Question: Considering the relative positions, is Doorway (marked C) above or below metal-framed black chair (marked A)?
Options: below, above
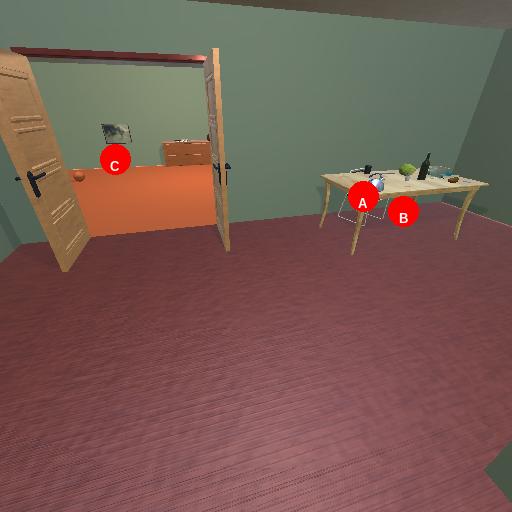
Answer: below